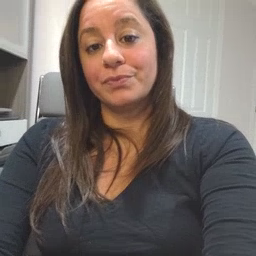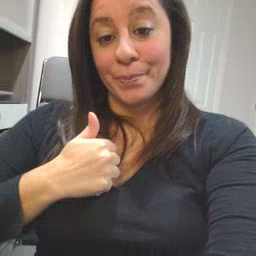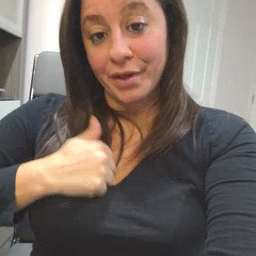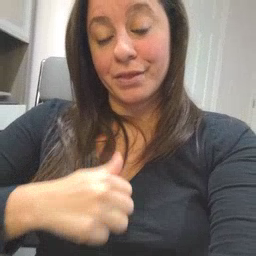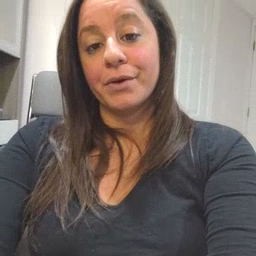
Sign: bath